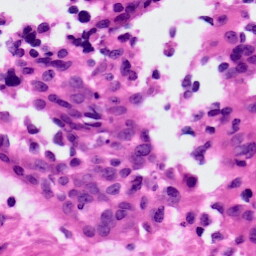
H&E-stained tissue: Ovarian